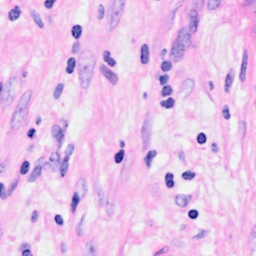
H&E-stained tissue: Breast